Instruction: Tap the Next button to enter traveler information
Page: cart
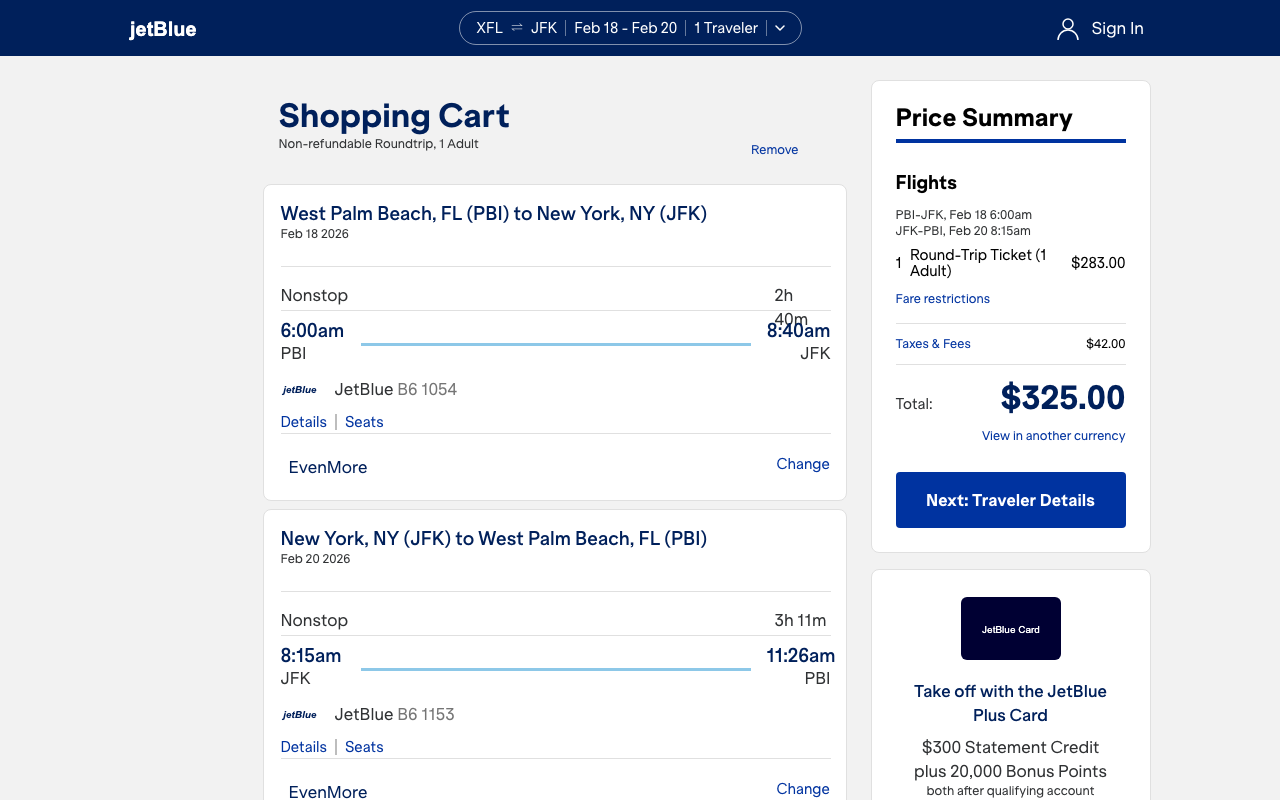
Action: click